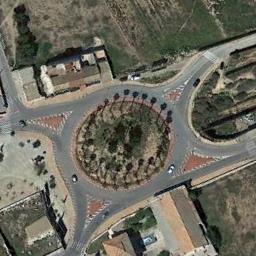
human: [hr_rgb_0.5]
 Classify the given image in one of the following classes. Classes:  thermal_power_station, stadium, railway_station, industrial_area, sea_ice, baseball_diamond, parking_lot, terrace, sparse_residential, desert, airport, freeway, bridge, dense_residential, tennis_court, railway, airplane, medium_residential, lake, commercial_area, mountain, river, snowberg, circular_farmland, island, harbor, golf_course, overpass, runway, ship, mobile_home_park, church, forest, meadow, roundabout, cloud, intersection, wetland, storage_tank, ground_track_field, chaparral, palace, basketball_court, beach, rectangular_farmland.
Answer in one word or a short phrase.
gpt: roundabout